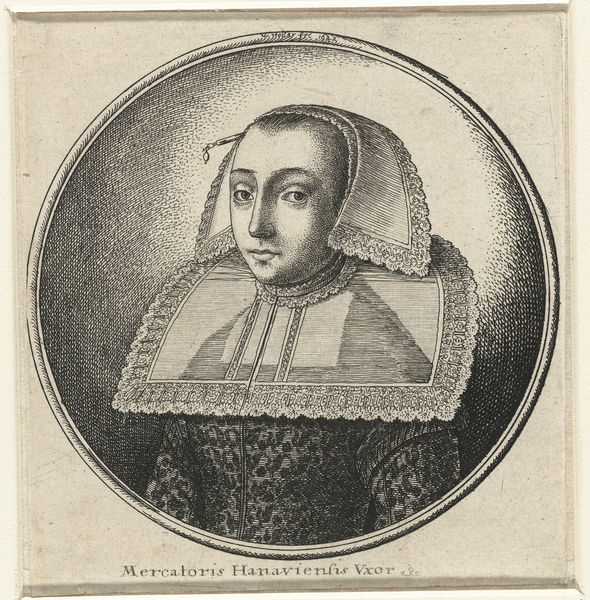
Titel: Vrouw met grote stijve kraag, hoofdkapje en haarpin
Künstler: Wenceslaus Hollar
Standort: Amsterdam
Institution: Rijksmuseum
Schlagwörter: mann, frau, schwarz, kragen, gold, kopfbedeckung, druck